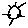
Label: sun